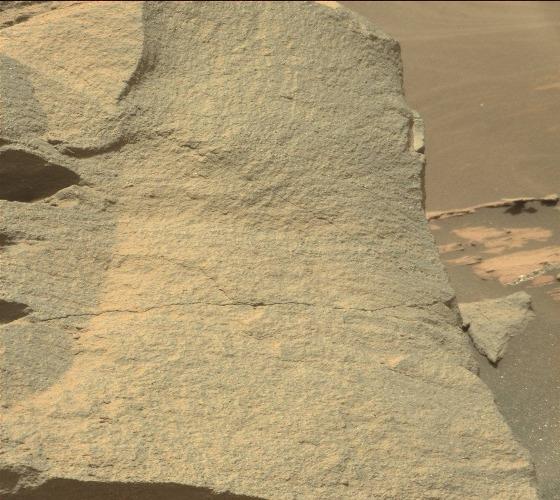
Terrain classes present: Bedrock, Gravel / Sand / Soil, Rock, Shadow